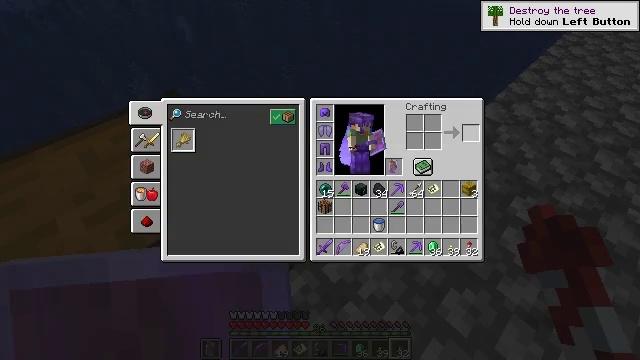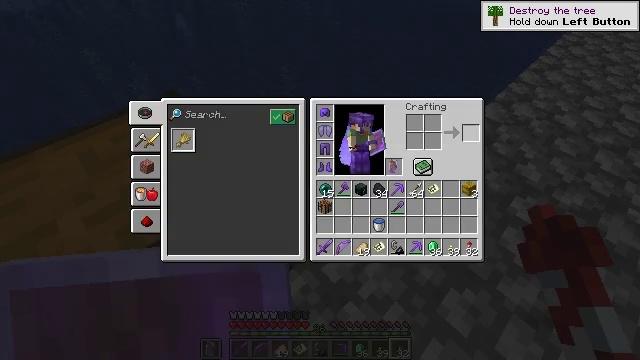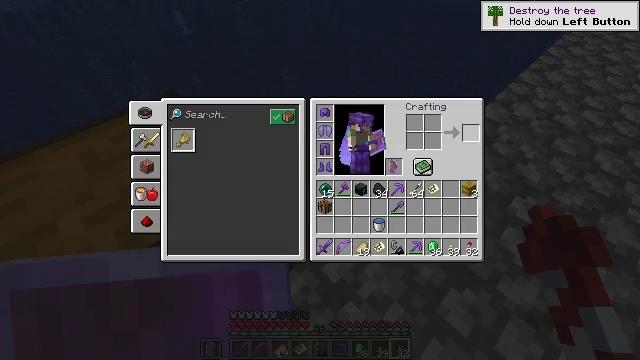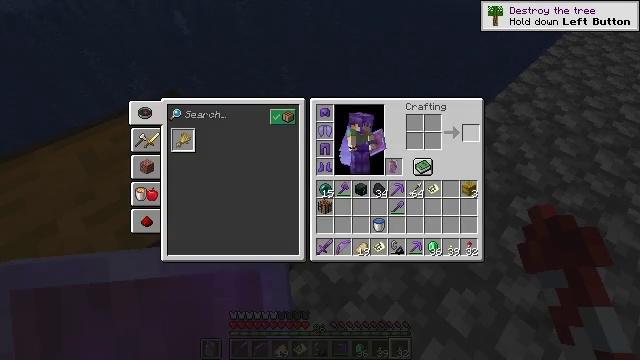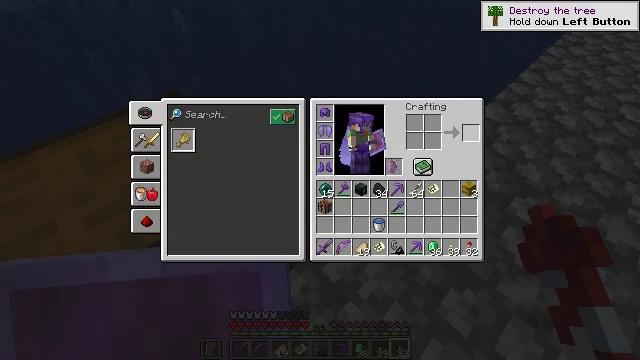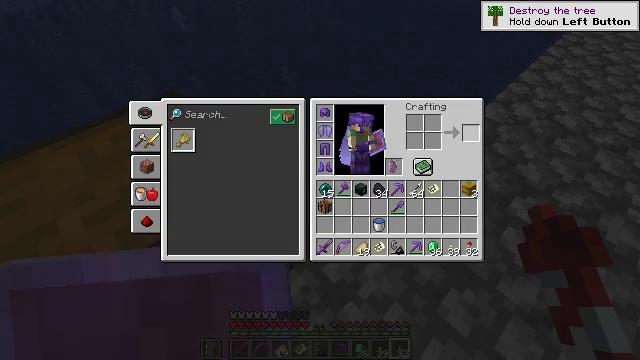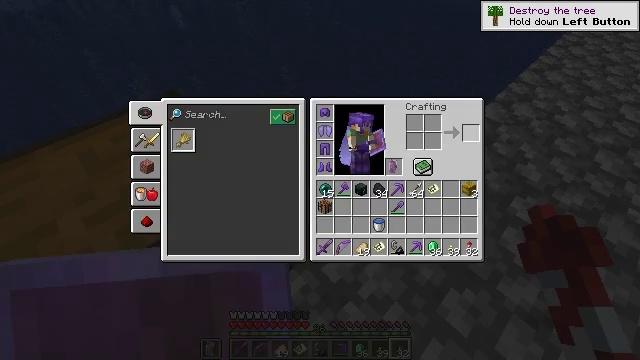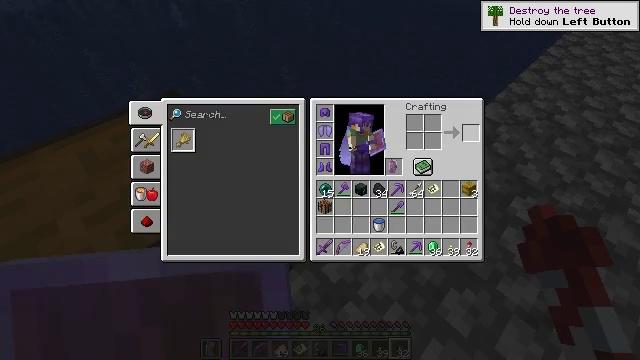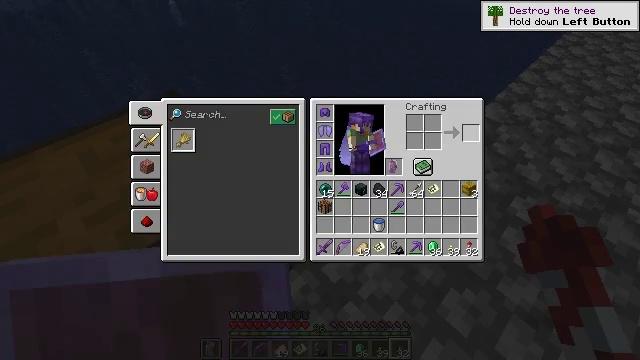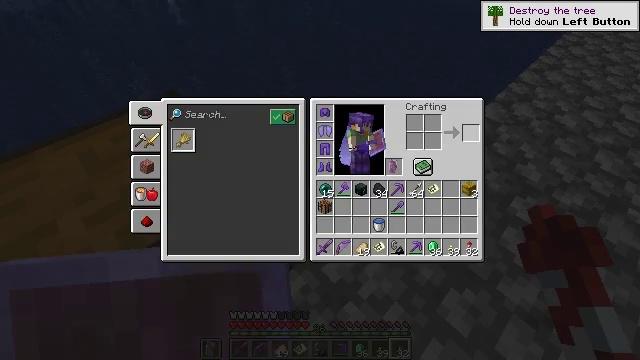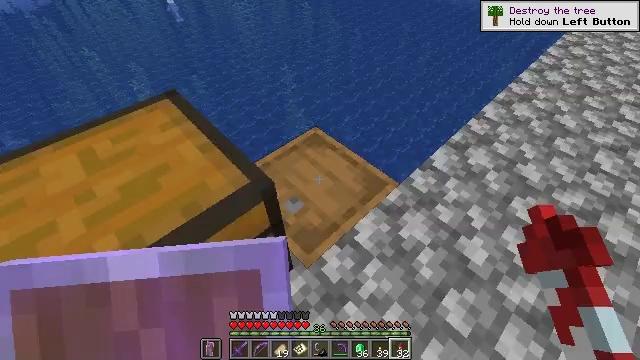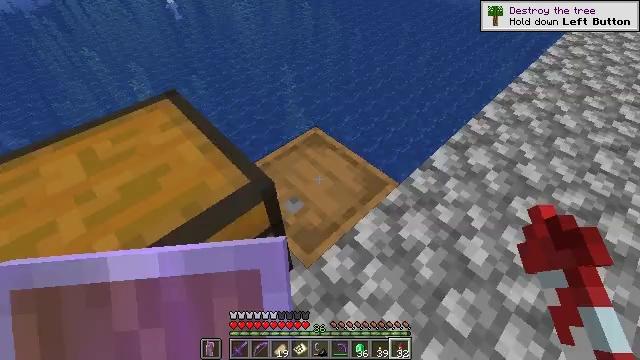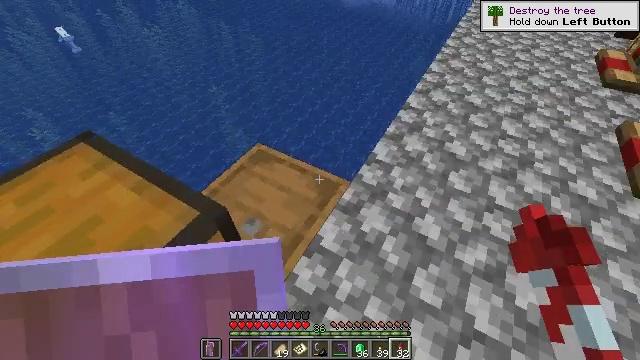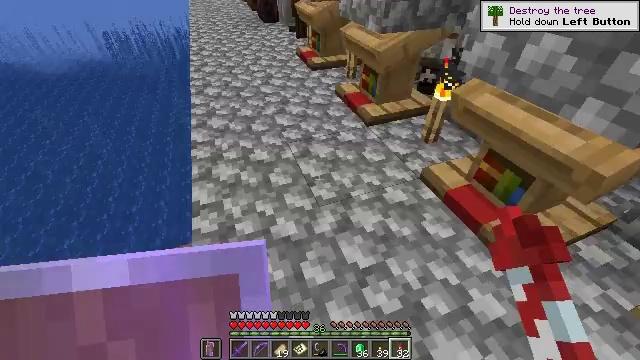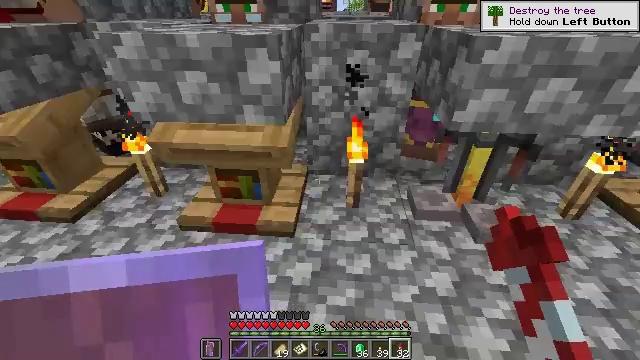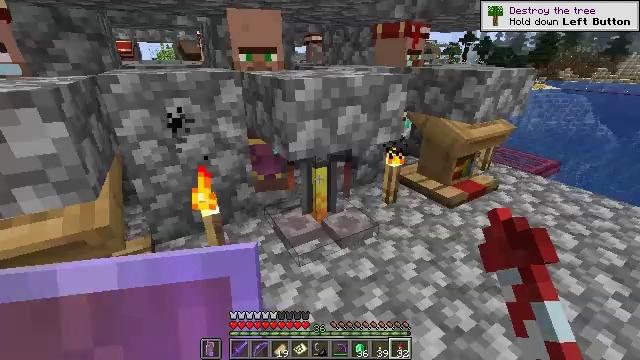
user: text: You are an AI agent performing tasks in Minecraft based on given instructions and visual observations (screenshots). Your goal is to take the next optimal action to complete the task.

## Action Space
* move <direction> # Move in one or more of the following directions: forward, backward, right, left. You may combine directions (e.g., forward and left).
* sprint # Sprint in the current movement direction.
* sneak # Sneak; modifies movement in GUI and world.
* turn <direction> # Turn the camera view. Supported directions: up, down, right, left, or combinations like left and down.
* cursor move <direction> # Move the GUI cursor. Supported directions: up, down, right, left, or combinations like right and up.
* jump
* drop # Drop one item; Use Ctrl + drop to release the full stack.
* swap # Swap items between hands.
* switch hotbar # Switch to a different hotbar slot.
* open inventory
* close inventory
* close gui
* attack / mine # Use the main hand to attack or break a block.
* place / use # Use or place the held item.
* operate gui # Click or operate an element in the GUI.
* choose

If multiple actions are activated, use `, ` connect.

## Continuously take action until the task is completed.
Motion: motion action
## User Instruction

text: craft item air
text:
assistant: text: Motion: sneak
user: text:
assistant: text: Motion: sneak
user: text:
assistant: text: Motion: sneak
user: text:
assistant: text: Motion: sneak
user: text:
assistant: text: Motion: sneak
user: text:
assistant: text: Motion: no_op
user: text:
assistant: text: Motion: no_op
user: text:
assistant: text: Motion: no_op
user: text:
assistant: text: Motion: no_op
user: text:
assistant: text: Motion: no_op
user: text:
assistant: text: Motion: no_op
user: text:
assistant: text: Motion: turn right and up
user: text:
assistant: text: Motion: turn right and up
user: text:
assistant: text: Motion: turn right and up
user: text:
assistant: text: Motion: move forward, turn right and up
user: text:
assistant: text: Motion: move forward, turn right and up
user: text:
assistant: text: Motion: move forward, turn right and up
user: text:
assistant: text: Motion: move forward, turn right and up
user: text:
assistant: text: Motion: move forward, turn right and up
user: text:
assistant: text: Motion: move forward, turn right and up
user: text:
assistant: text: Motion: move forward, turn right and up
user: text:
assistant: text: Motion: move forward and move right, turn right
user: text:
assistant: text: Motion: move forward and move right
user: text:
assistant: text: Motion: move forward and move right
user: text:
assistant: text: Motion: move forward and move right
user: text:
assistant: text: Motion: move forward and move right, turn left
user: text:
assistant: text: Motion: move forward and move right
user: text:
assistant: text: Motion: move forward and move right
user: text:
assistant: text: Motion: move forward
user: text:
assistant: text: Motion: move forward